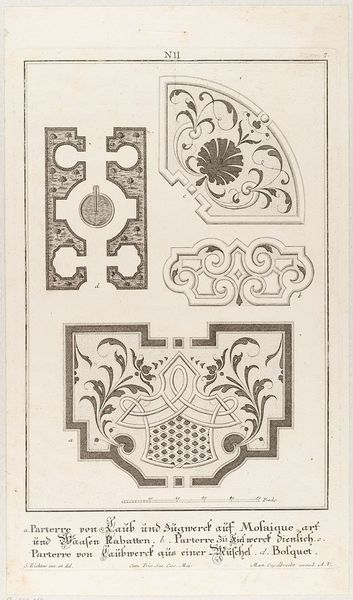
Titel: Blumenbeete
Künstler: Martin Engelbrecht
Standort: Hamburg
Institution: Museum für Kunst und Gewerbe Hamburg
Schlagwörter: barock, springbrunnen, papier, grafik, graphik, ornamente, fotografie, photographie, druckgraphik, druckgrafik, radierung, stich, entwurf, blumenbeet, plan, fontaine, kupferstich, grundriss, wasserzeichen, parks, reproduktionen, barockzeit, barockzeitalter, druckerzeugnisse, gebäudes, gärten, ornamentstich, vorlageblätter, gartenlabyrinth